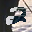
Label: 2